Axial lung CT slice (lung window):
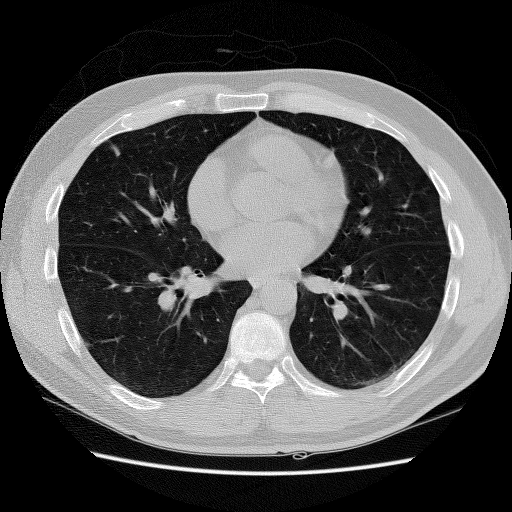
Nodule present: yes
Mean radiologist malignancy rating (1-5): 2